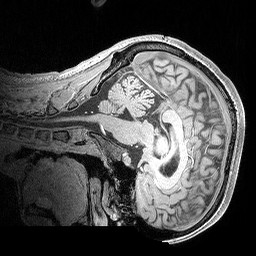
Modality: MP2RAGE
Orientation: sagittal
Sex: female
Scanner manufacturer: siemens
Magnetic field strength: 3 T
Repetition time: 5 s
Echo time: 0.00292 s